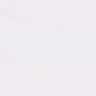
Metastatic tissue present: no